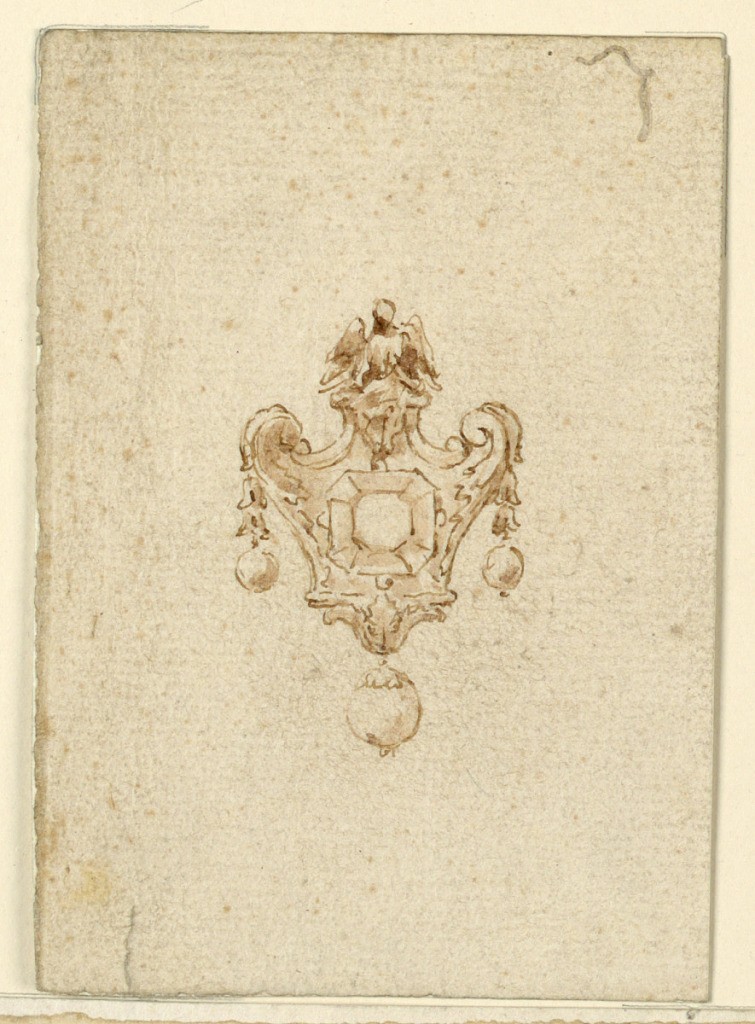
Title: Design for Brooch with Volutes and Eagle
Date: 16th century
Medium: Pen and ink, brush and sepia wash on paper
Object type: Drawing
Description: Jewelry design for a brooch. An escutcheon in architectural form. In the center, above the entablature, is an eagle above a cloth. Below is an octagonal diamond. Hanging from the upwards disposed lateral volutes are round diamonds; a similar larger one hanging from a chalice in the center below.